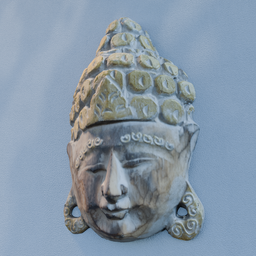
Label: decoration